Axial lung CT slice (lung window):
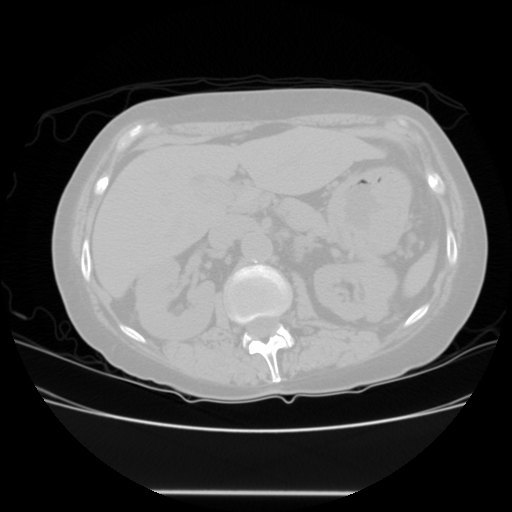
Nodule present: no